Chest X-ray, AP view. Patient: 33 years old, sex M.
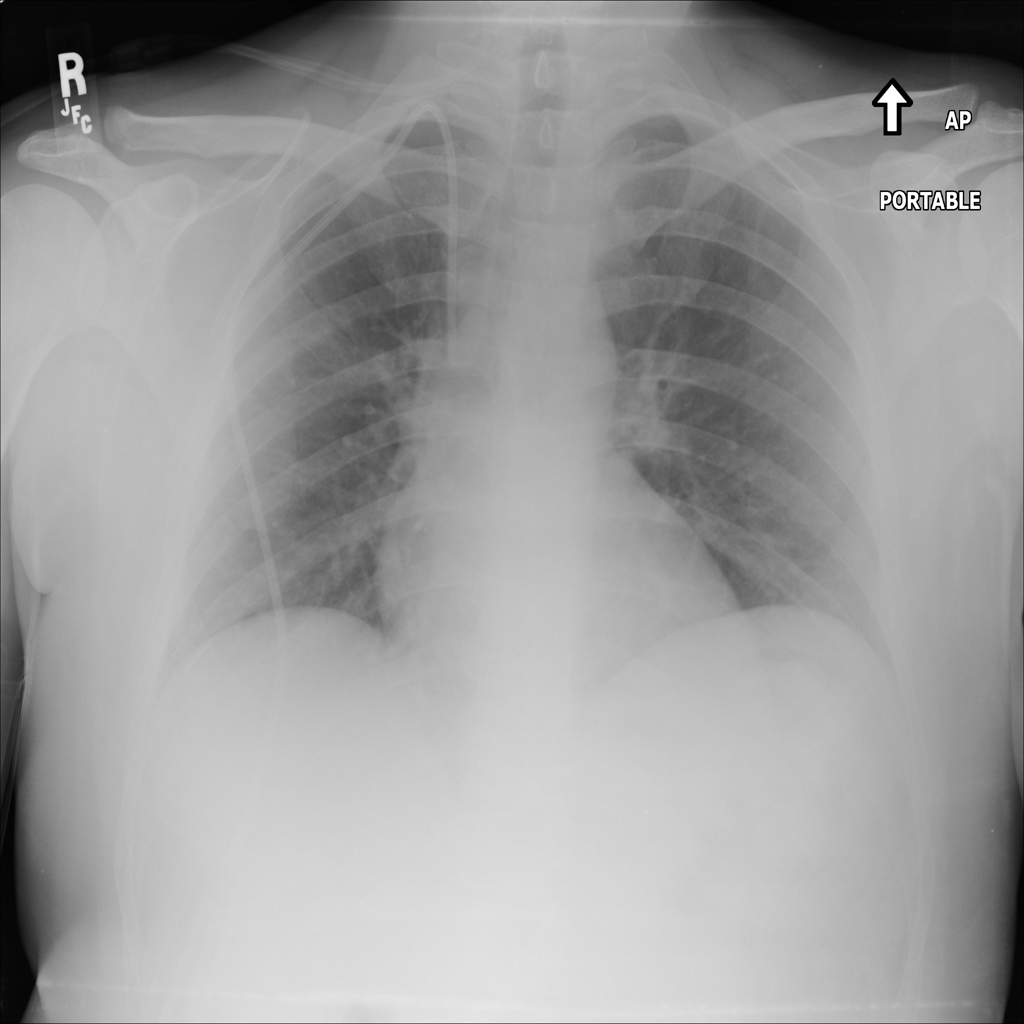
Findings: No Finding